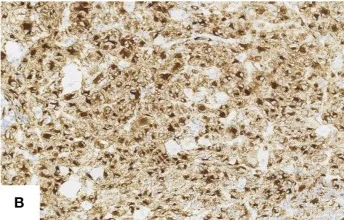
Hepatic PEComa. Hematoxylin andeosin (H&E) staining revealed atypical epithelioid cells with abundant eosinophilic cytoplasm. Immunohistochemically the tumor cells were diffusely positive for HMB45 . [(A-D),scale bars 50microm.
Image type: pathology (immunostaining)